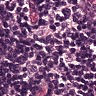
Metastatic tissue present: no